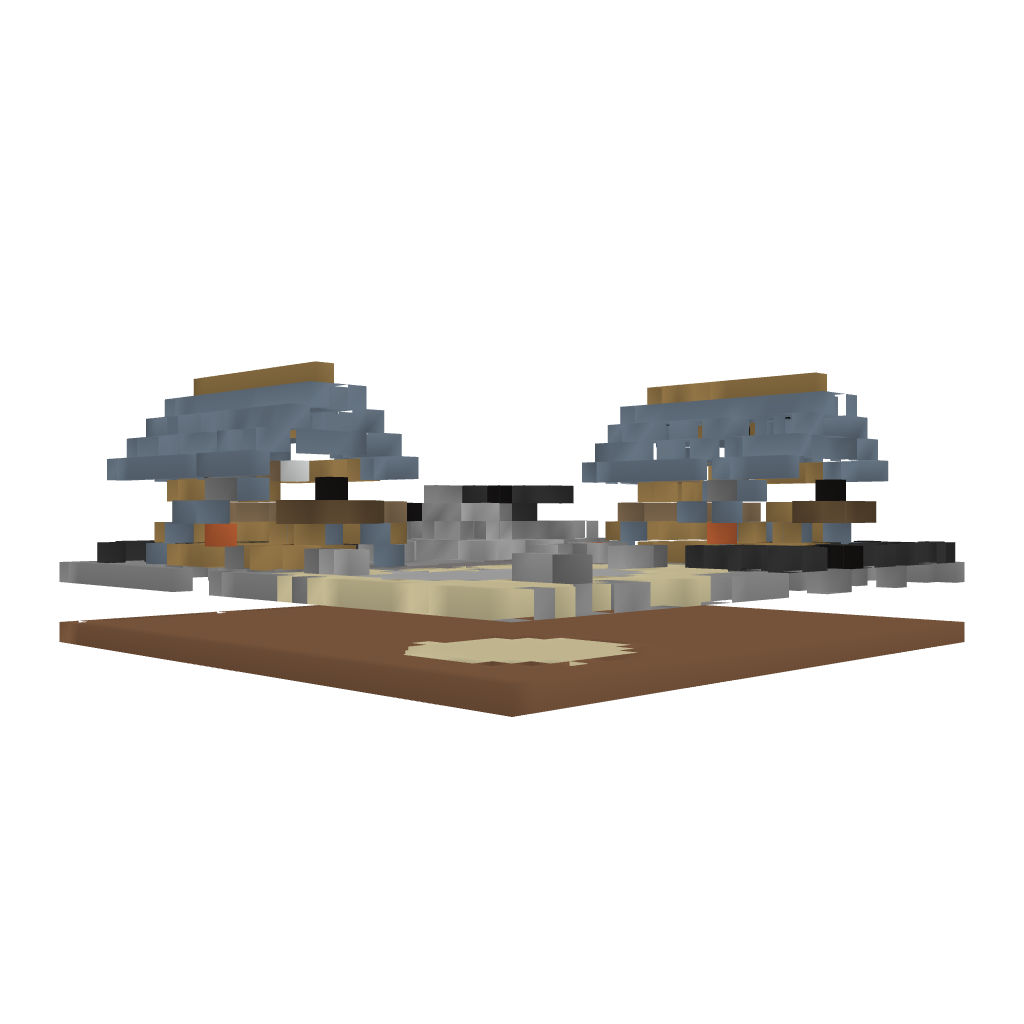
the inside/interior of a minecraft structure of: Bungalow Oasis